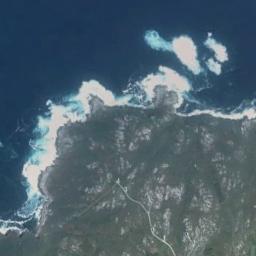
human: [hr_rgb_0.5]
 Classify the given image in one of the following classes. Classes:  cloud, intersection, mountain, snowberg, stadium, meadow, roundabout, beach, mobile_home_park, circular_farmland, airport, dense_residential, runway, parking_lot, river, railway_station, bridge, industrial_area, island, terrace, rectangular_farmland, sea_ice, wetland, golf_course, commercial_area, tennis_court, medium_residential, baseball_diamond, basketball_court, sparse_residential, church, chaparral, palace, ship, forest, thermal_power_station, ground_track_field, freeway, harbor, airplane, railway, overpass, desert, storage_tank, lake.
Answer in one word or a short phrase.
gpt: beach